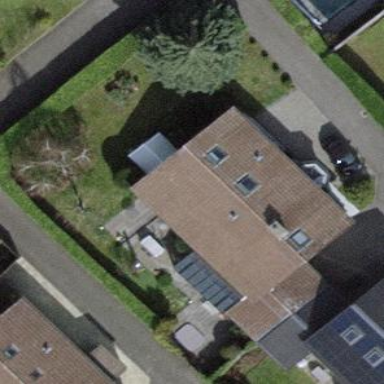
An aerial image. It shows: Garden enclosed by fence.